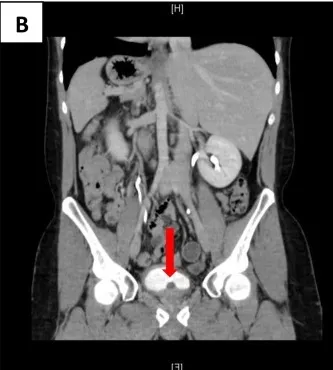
Axial.
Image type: radiology (ct)